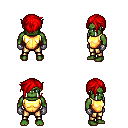
a pixel art fantasy rpg character, male body template, orc, green skin, gold chest armor, gold greaves, red pixie cut hairstyle, metal gloves, four views (front, back, left, right), 2x2 character sprite sheet, small pixel art, hard edges, no anti-aliasing